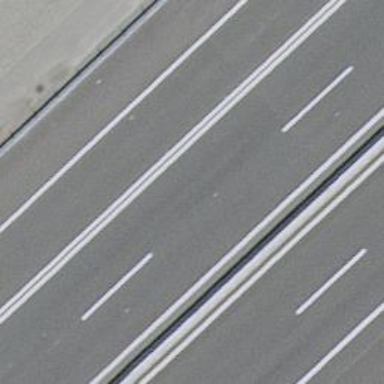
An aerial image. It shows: Motorway link.